Chest X-ray. View position: PA
Patient age: 32
Patient sex: F
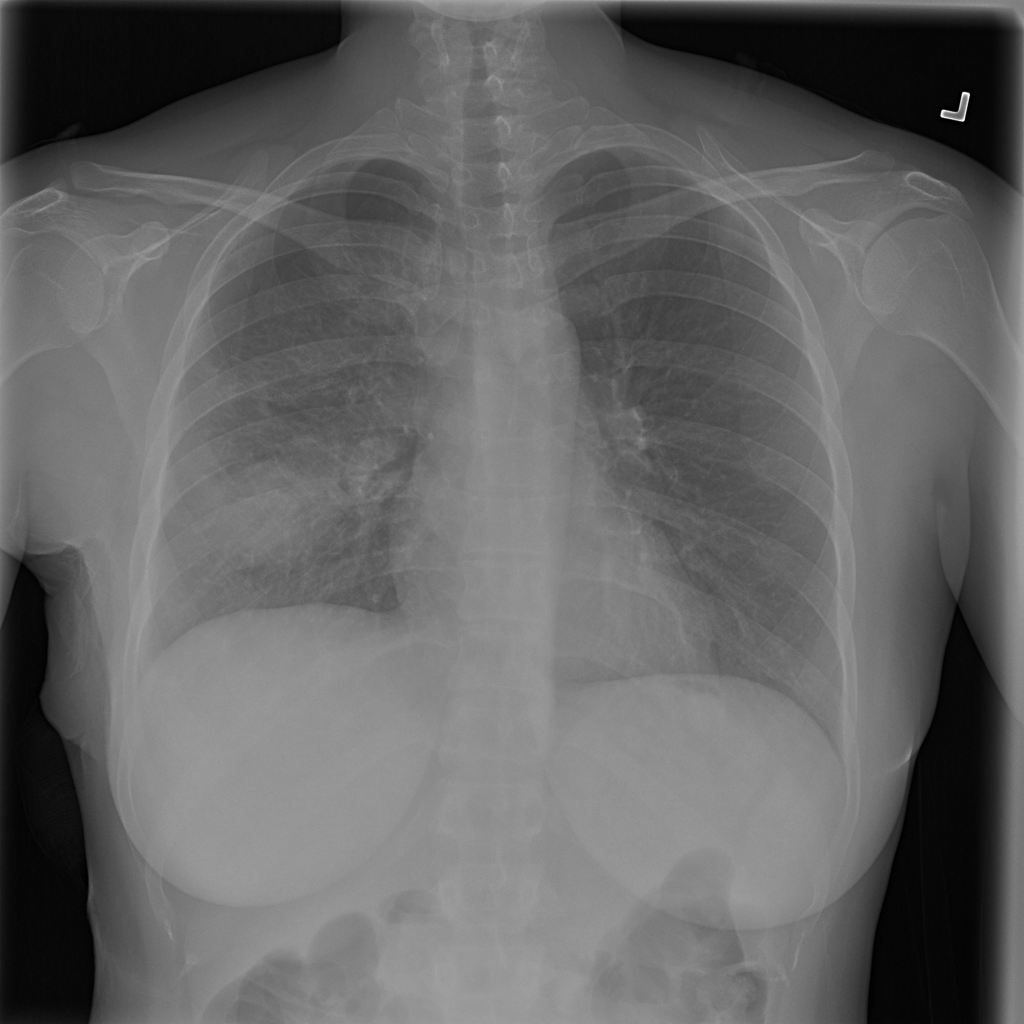
Finding: Pneumothorax